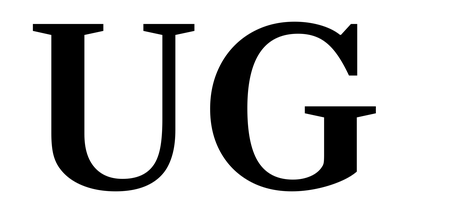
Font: LibreCaslonText_SemiBold